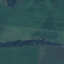
Land use / land cover: Pasture